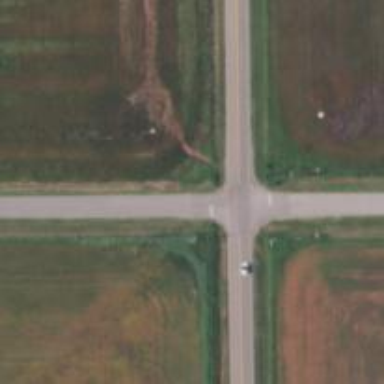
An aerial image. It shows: Stop road.